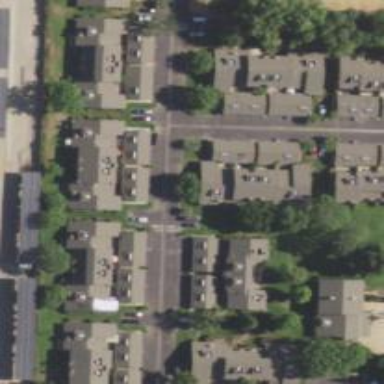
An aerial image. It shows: Residential area.